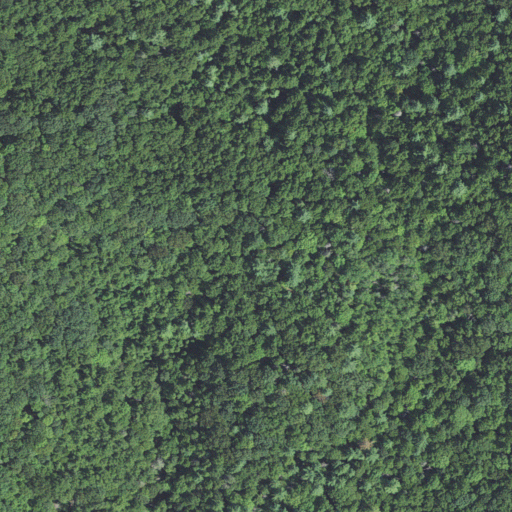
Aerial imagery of gap in North Carolina named Hickory Gap containing deciduous forest and mixed forest